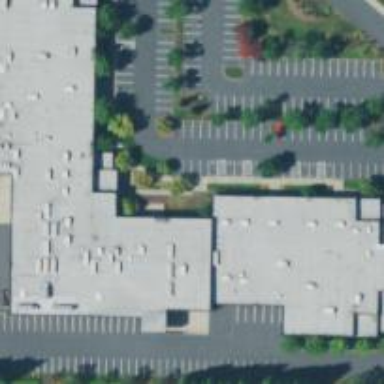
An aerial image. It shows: Parking space.